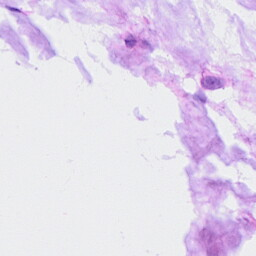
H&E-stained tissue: Ovarian